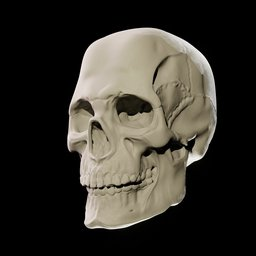
Label: nature